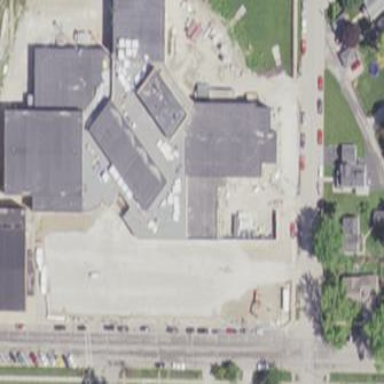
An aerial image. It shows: School building.